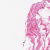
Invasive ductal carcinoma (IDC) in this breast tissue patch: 0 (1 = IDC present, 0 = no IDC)